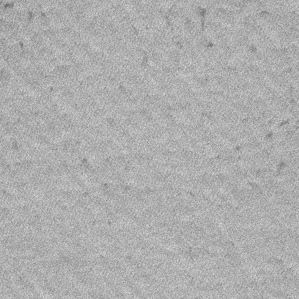
Label: frost